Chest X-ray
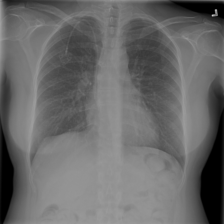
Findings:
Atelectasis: negative
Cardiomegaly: negative
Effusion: negative
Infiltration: negative
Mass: negative
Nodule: negative
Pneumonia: negative
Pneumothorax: negative
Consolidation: negative
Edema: negative
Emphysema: negative
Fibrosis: negative
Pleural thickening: negative
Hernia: negative